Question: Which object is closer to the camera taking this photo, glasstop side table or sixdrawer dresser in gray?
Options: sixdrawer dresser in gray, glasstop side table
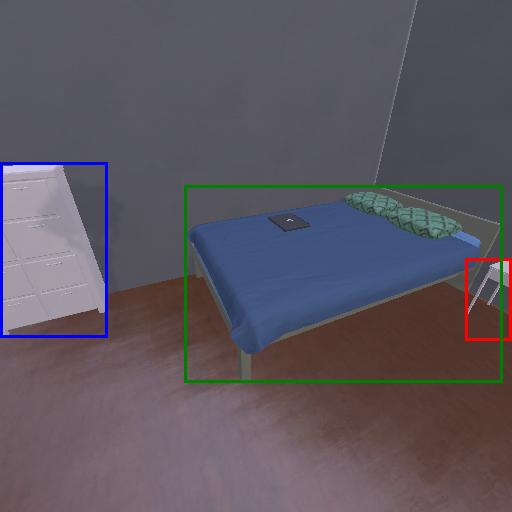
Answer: sixdrawer dresser in gray